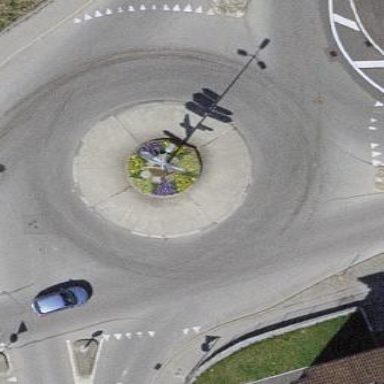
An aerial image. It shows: Secondary road with asphalt surface leading to roundabout junction.